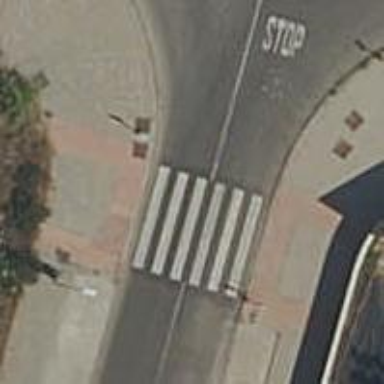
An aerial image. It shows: Zebra crossing on the road.